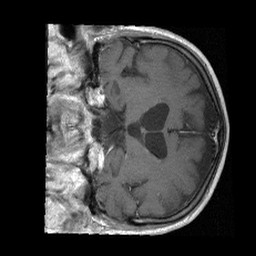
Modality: T1w
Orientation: coronal
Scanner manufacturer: siemens
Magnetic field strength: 1.5 T
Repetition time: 0.686 s
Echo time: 0.012 s